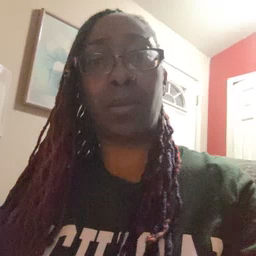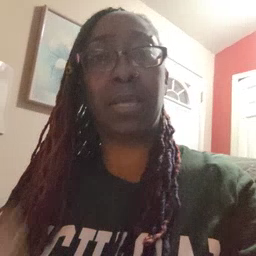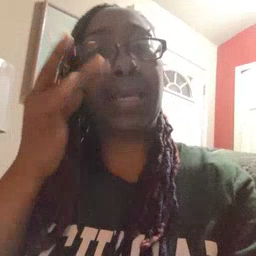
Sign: kitty